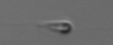
Label: flagellate_morphotype3